Question: I'm creating a new windows C# form app which uses various hardware systems (Kinect V2 and a 3D RFID localization system). This is a scientific app, not a game, but will have logic that is definitely game-like (need to collect and manage physics data for 3d env objects, render graphical 3D environments, etc). In most native Windows environment games you might have a basic main loop which calls logic updates and rendering functions while listening for DirectInput from the mse and kbd. But since this is c#, and it's more of an event driven environment I believe I need to rely upon one of 3 options:
(1) creating a new thread and using that as a main loop for logic updates and 3d rendering (listening for escape logic of course), or
(2) creating an application idle handler function that checks if the app is idle and then processes the logic, or
(3) over-riding winproc and doing my game-like logic there.
So I created a test app: it has a clock display and uses all three of the methods just mentioned to independently calculate an FPS counter for each method. This measures how often each method gets iterated per second, and is displayed next to the clock once a second.
But the result is not what I expected. I thought the new thread would be the fastest method, akin to a main loop. But it's not. WinProc is getting called the most (even when setting priority of the thread to highest). Also, the application idle handler is the slowest (as expected, it's only called on idle!) - but I have read that idle handling is the canonical way to do window C# form game type app. All three use the exact same logic to calculate their FPS (just an int that gets a ++ each time their method gets called).
Here are the results of the app after it's run for a few seconds and stabilized:
Thread Based FPS:3,200
Application Idle Handler FPS:600
WinProc Override FPS:10,000
I know why the idle handler is the slowest. But why are threads iterated less often than winproc? What am I missing there? Also, when interacting with the form window, winproc sees a big increase in iterations per second (as expected), but so does the thread! Why would an independent thread get called more often just because the GUI is interacted with? I am clearly not understanding something fundamental here - could someone clue me in?
This is an edit since my first version of the question got put on hold - apparently folks wanted to see some actual code! This isn't an "i don't know why my codes doesn't work" - I am trying to tease out performance...all of it works. So here is the basic code - hopefully this will help!
Thank you!
CODE: The ClockText variables are just 3 text boxes which are updated with a timestamp in each method, while the UPS variables are the text boxes updated with the calculated FPS from each method:
'''
using System;
using System.Collections.Generic;
using System.ComponentModel;
using System.Data;
using System.Drawing;
using System.Linq;
using System.Text;
using System.Windows.Forms;
using System.Runtime.InteropServices; //for DllImport of c++ functionality for win msg processing
namespace Clock1
{
public partial class ClockForm : Form
{
//General app variables
System.Threading.Thread t;
bool KeepLooping = true;
DateTime StartTime = DateTime.Now;
DateTime StopTime = DateTime.Now;
TimeSpan TimePassed = new TimeSpan();
int FrameTick1 = 0;
int FrameTick2 = 0;
int FrameTick3 = 0;
//Imported for use of c++ win msg variables
//For message handler version
[StructLayout(LayoutKind.Sequential)]
public struct NativeMessage
{
public IntPtr Handle;
public uint Message;
public IntPtr WParameter;
public IntPtr LParameter;
public uint Time;
public Point Location;
}
[DllImport("user32.dll")]
public static extern int PeekMessage(out NativeMessage message, IntPtr window, uint filterMin, uint filterMax, uint remove);
//Imported for winproc loop version processing on WM_PAINT (0x000F) messages (lowest allocation overhead)
[DllImport("user32.dll")]
public static extern int SendNotifyMessage(IntPtr hWnd, int Msg, IntPtr wParam, IntPtr lParam);
//Primary form loop
public ClockForm()
{
//Loaded on program start
//Init components for C# environment
InitializeComponent();
//For winproc method, override painting (double check the functionality of this):
//SetStyle(ControlStyles.UserPaint | ControlStyles.AllPaintingInWmPaint, true);
//Multithreaded method initialization:
t = new System.Threading.Thread(MainLoop);
t.Priority = System.Threading.ThreadPriority.Highest;
t.Start();
//Application idle event handling allocation:
Application.Idle += HandleApplicationIdle;
}
//Multithreading method primary func
public void MainLoop()
{
while (KeepLooping == true)
{
//Count Frames
FrameTick1++;
//Use Invoke because the new thread can't access UI elements directly
MethodInvoker MI = delegate()
{
//Update time:
ClockText.Text = DateTime.Now.ToString("hh:mm:ss.fff tt");
};
ClockText.Invoke(MI);
}
//When KeepLooping is no longer true, exit:
Application.Exit();
Environment.Exit(1);
}
//Application idle event handling method primary func
void HandleApplicationIdle(object sender, EventArgs e)
{
while (IsApplicationIdle())
{
//Count Frames
FrameTick2++;
//Call frame update:
UpdatesPerSecond();
//Update time text
ClockText2.Text = DateTime.Now.ToString("hh:mm:ss.fff tt");
}
}
//Application idle event handling method secondary func
bool IsApplicationIdle()
{
NativeMessage result;
return PeekMessage(out result, IntPtr.Zero, (uint)0, (uint)0, (uint)0) == 0;
}
//Winproc method (override for the WndProc handler):
protected override void WndProc(ref Message m)
{
//Updates with full FPS capacity (may be a CPU hit though, so consider doing this only on a certain event - maybe not WM_PAINT, but something else, a faster more regular heartbeat
//NOte: All messages are sent to the WndProc method after getting filtered through the PreProcessMessage method. Recursive infinite loop risk when working with windows control variables, due to updates and such
//Count Frames
FrameTick3++;
//Update clock text:
ClockText3.Text = DateTime.Now.ToString("hh:mm:ss.fff tt");
//Proceed with regular message handling
base.WndProc(ref m);
}
private void UpdatesPerSecond()
{
//Time Calc:
StopTime = DateTime.Now;
TimePassed = StopTime - StartTime;
if (TimePassed.Seconds >= 1)
{
//Update UPS/FPS count displays:
UPS1.Text = FrameTick1.ToString("D");
UPS2.Text = FrameTick2.ToString("D");
UPS3.Text = FrameTick3.ToString("D");
//Reset UPS count:
FrameTick1 = 0;
FrameTick2 = 0;
FrameTick3 = 0;
StartTime = DateTime.Now;
TimePassed = TimeSpan.Zero;
}
}
//Event handeler for exit button
private void btnExit_Click(object sender, EventArgs e)
{
//Detach event handler for idle event processing
Application.Idle -= HandleApplicationIdle;
//Stop the multi-threaded method
KeepLooping = false;
}
}
}
'''
I thought I would add update this after taking the advice of Zer0 below (which was spot on!) in case it might help someone else someday. As he mentioned, the Invoke methods for GUI updates which were embedded in each processing method were causing the bottlenecks and strange results. Much better results!!!
I relocated all the GUI updates to a timer function, and the results off the app look like this:

And the final code, in case anyone else wants to test for themselves is here:
'''
using System;
using System.Collections.Generic;
using System.ComponentModel;
using System.Data;
using System.Drawing;
using System.Linq;
using System.Text;
using System.Windows.Forms;
using System.Runtime.InteropServices; //for DllImport of c++ functionality for win msg processing
using System.Globalization;
namespace Clock1
{
public partial class VosClockForm : Form
{
//Timer for GUI updates:
System.Windows.Forms.Timer MainTimer = new System.Windows.Forms.Timer();
//General app variables
System.Threading.Thread t;
bool KeepLooping = true;
bool ExitApplicationNow = false;
DateTime StartTime = DateTime.Now;
DateTime StopTime = DateTime.Now;
TimeSpan TimePassed = new TimeSpan();
CultureInfo StrictCulture = CultureInfo.InvariantCulture;
long MethodTick1 = 0;
long MethodTick2 = 0;
long MethodTick3 = 0;
long FrameTick = 0;
//Imported for use of c++ win msg variables
//For message handler version
[StructLayout(LayoutKind.Sequential)]
public struct NativeMessage
{
public IntPtr Handle;
public uint Message;
public IntPtr WParameter;
public IntPtr LParameter;
public uint Time;
public Point Location;
}
[DllImport("user32.dll")]
public static extern int PeekMessage(out NativeMessage message, IntPtr window, uint filterMin, uint filterMax, uint remove);
//Imported for winproc loop version processing
[DllImport("user32.dll")]
public static extern int SendNotifyMessage(IntPtr hWnd, int Msg, IntPtr wParam, IntPtr lParam);
//Primary form loop
public ClockForm()
{
//Loaded on program start
//Init components for C# environment
InitializeComponent();
//If overriding winproc based painting, need to tell system we are doing the drawing
//SetStyle(ControlStyles.UserPaint | ControlStyles.AllPaintingInWmPaint, true);
//Multithreaded method initialization:
t = new System.Threading.Thread(MainLoop);
t.Priority = System.Threading.ThreadPriority.Normal;
t.Start();
//Application idle event handling allocation:
Application.Idle += HandleApplicationIdle;
//Start the MainTimer for updates:
MainTimer.Tick += new EventHandler(MainTimerEvent);
MainTimer.Interval = 15; //15 ms = 67 fps max, may need to tweak this a bit!
MainTimer.Start();
}
//Multithreading method primary func (don't post GUI updates using Invoke here as it causes a huge bottleneck, holding up the mainloop to wait for a graphics update
public void MainLoop()
{
while (KeepLooping == true)
{
//Count Frames
MethodTick1++;
}
//When KeepLooping is no longer true, exit:
ExitApplicationNow = true;
}
//Application idle event handling method primary func
void HandleApplicationIdle(object sender, EventArgs e)
{
while (IsApplicationIdle())
{
//Count Frames
MethodTick2++;
}
}
//Application idle event handling method secondary func
bool IsApplicationIdle()
{
NativeMessage result;
return PeekMessage(out result, IntPtr.Zero, (uint)0, (uint)0, (uint)0) == 0;
}
//Winproc method (override for the WndProc handler): All messages are sent to the WndProc method after getting filtered through the PreProcessMessage method. Recursive infinite loop risk when working with windows control variables, due to updates and such
//Do NOT update any GUI elements in this function!
protected override void WndProc(ref Message m)
{
//Count Frames
MethodTick3++;
//Check for application exit (consider moving this to whatever function ends up handling periodic GUI updates and such)
if (ExitApplicationNow == true)
{
//Detach event handler for idle event processing
Application.Idle -= HandleApplicationIdle;
//Exit:
Application.Exit();
Environment.Exit(1);
}
//Proceed with regular message handling
base.WndProc(ref m);
}
private void UpdateInterface()
{
//Update Clock:
lblClock.Text = DateTime.Now.ToString("hh:mm:ss.fff tt");
//GUI Update tick:
FrameTick++;
//UPS Calc:
StopTime = DateTime.Now;
TimePassed = StopTime - StartTime;
if (TimePassed.Seconds >= 1)
{
//Update GUI FPS
lblGuiFps.Text = FrameTick.ToString("###,###,###,###", StrictCulture);
//Update UPS/FPS count displays:
lblUPS1.Text = MethodTick1.ToString("###,###,###,###", StrictCulture);
lblUPS2.Text = MethodTick2.ToString("###,###,###,###", StrictCulture);
lblUPS3.Text = MethodTick3.ToString("###,###,###,###", StrictCulture);
//Reset UPS count:
MethodTick1 = 0;
MethodTick2 = 0;
MethodTick3 = 0;
FrameTick = 0;
StartTime = DateTime.Now;
TimePassed = TimeSpan.Zero;
}
}
//Event handeler for exit button
private void btnExit_Click(object sender, EventArgs e)
{
//Stop the multi-threaded method
KeepLooping = false;
}
//Timer Event Handling: GUI Updates and related updates that don't require more than 60fps
private void MainTimerEvent(Object myObject, EventArgs myEventArgs)
{
//Call frame update
UpdateInterface();
}
}
}
'''
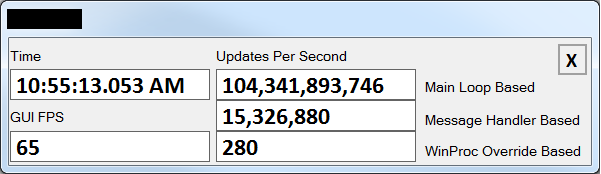
Answer: The fastest of those three methods will be a stand-alone 'Thread'.
There's a fundamental flaw with your separate thread benchmark. And it's 'ClockText.Invoke(MI)'. The reason being is 'Invoke' is until the GUI update is finished. This is extremely slow.
If you don't want to block you can use 'BeginInvoke' instead, but I wouldn't recommend that either.
When it comes to high performance I would strongly avoid "pushing" to the GUI thread (via 'Invoke', 'BeginInvoke', 'SynchronizationContext', etc...). These all operate the same way- they use the Windows message queue like your 'WndProc' solution is doing. And you can flood that queue. This is the same queue that responds to user input and a myriad of other things like paint messages.
Instead I'd recommend "pulling" from the GUI thread. There are a ton of different ways to do this so I can't write you something specific without knowing more. But a simple way is to use a 'System.Windows.Forms.Timer' and refresh the GUI every so often.